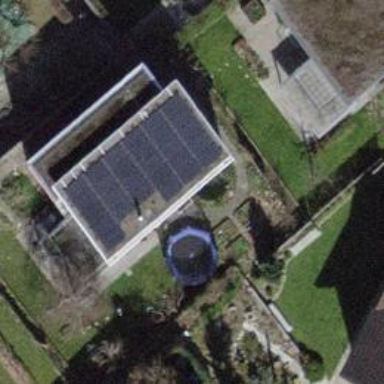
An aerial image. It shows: Solar power generator using photovoltaic panels.